Question: How can I display a table recovered from MySQL (in an ArrayList) and display it on Java Swing using JTable.I think that that recovery of the table from MySQL is done. My problem is in displaying it on JTable.
Any help will be appreciated.
Class Afficher.java
'''
package com.hibernate.stock;
import java.awt.BorderLayout;
import java.awt.EventQueue;
import javax.swing.JFrame;
import javax.swing.JPanel;
import javax.swing.JScrollPane;
import javax.swing.border.EmptyBorder;
import javax.swing.table.DefaultTableModel;
import javax.swing.table.TableModel;
import javax.swing.JButton;
import java.awt.event.ActionListener;
import java.awt.event.ActionEvent;
import java.util.ArrayList;
import java.util.List;
import org.hibernate.SQLQuery;
import org.hibernate.Session;
import org.hibernate.SessionFactory;
import org.hibernate.Transaction;
import org.hibernate.cfg.Configuration;
import org.hibernate.Query;
import javax.swing.JTable;
import javax.swing.JTextArea;
public class Afficher extends JFrame {
private JPanel contentPane;
private JTable table;
ArrayList<Object[]> biens= new ArrayList<Object[]>();
/**
* Launch the application.
*/
private void fillTable(final JTable table, final List biens) {
final String columnNames[] = {"ID", "Nom", "Categorie", "Quantite"};
final DefaultTableModel tableModel = new DefaultTableModel(columnNames, 0);
table.setModel(tableModel);
for (final Object bien : biens) {
// Assuming each row in the biens list is a list of strings...
final List<Object> row = (List<Object>) bien;
tableModel.addRow(row.toArray());
}
}
public static void main(String[] args) {
EventQueue.invokeLater(new Runnable() {
public void run() {
try {
Afficher frame = new Afficher();
frame.setVisible(true);
} catch (Exception e) {
e.printStackTrace();
}
}
});
}
public Afficher() {
setDefaultCloseOperation(JFrame.EXIT_ON_CLOSE);
setBounds(100, 100, 450, 300);
contentPane = new JPanel();
contentPane.setBorder(new EmptyBorder(5, 5, 5, 5));
setContentPane(contentPane);
contentPane.setLayout(null);
JButton btnAfficher = new JButton("Afficher");
btnAfficher.addActionListener(new ActionListener() {
public void actionPerformed(ActionEvent arg0) {
Configuration cfg = new Configuration();
cfg.configure("hibernate.cfg.xml");
SessionFactory sf = cfg.buildSessionFactory();
Session s = sf.openSession();
Transaction tx = s.beginTransaction();
SQLQuery query=s.createSQLQuery("select * from TBiens");
biens = (ArrayList) query.list();
fillTable(table, biens);
s.flush();
tx.commit();
s.close();
}
});
btnAfficher.setBounds(166, 235, 117, 25);
contentPane.add(btnAfficher);
JTable table = new JTable();
fillTable(table, biens);
// I put the table in a scroll pane and had to make it bigger...
final JScrollPane tableScrollPane = new JScrollPane(table);
tableScrollPane.setBounds(224, 90, 400, 500);
contentPane.add(tableScrollPane);
}
}
'''

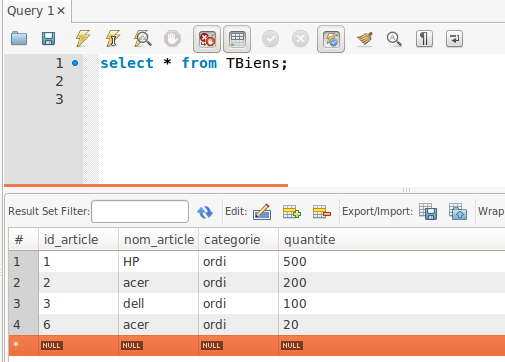
Answer: For the part where you want to show the records from the 'TBiens' table in the Swing 'JTable', you can take a look at the following Stack Overflow question: <URL>.
It is not clear to me what type of objects are in the 'biens' list and which columns the 'TBiens' table has in the database.
Note: I think you will also want to make the 'biens' list accessible for the code below, since it is now only visible in the action listener of the 'btnAfficher' button. When you have solved this, you can call a 'fillTable' method to fill the Swing 'JTable' with the right data:
'''
JTable table = new JTable();
fillTable(table, biens);
// I put the table in a scroll pane and had to make it bigger...
final JScrollPane tableScrollPane = new JScrollPane(table);
tableScrollPane.setBounds(224, 90, 400, 500);
contentPane.add(tableScrollPane);
'''
This 'fillTable' method could look like this:
'''
private void fillTable(final JTable table, final List biens) {
final String columnNames[] = {"Column A", "Column B", "Column C"};
final DefaultTableModel tableModel = new DefaultTableModel(columnNames, 0);
table.setModel(tableModel);
for (final Object bien : biens) {
// Assuming each row in the biens list is a list of strings...
final List<String> row = (List<String>) bien;
tableModel.addRow(row.toArray());
}
}
'''